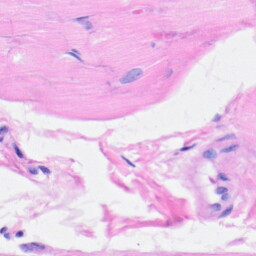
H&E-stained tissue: Heart